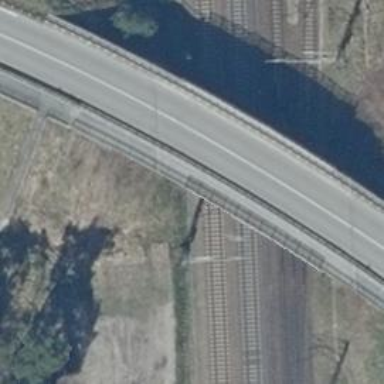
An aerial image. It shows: Cycleway bridge with asphalt surface.